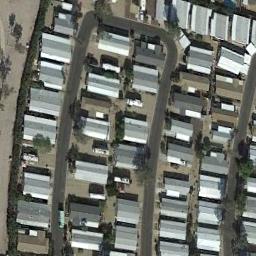
Label: residential